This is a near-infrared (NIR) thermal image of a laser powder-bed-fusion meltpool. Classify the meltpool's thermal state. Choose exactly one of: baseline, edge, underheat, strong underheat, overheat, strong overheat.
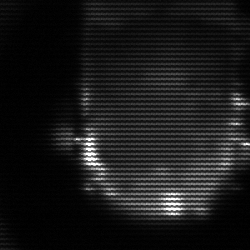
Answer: baseline